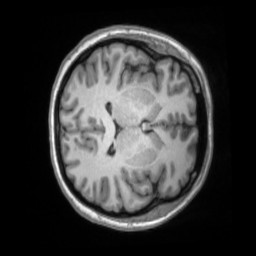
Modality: T1w
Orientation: axial
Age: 26
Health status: ill
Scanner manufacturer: siemens
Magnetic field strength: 3 T
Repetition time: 2.2 s
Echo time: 0.00157 s